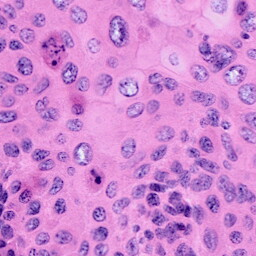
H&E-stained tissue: Cervix